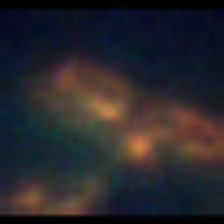
Taxon: Diatom_aggregate
Group: Diatoms